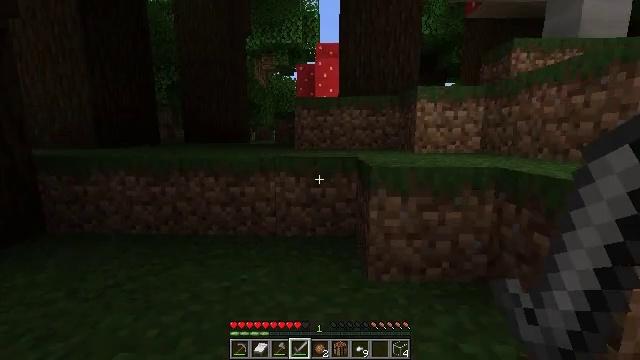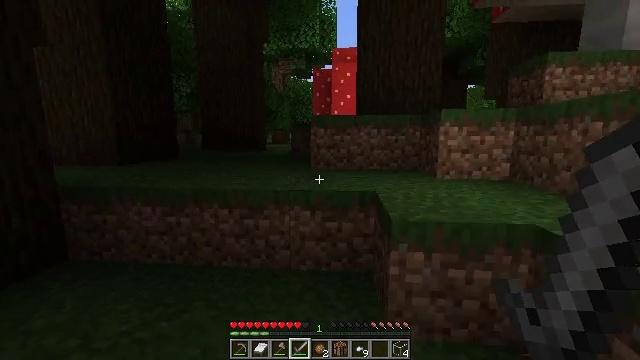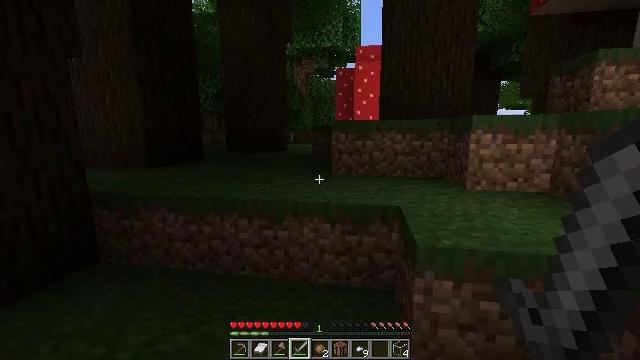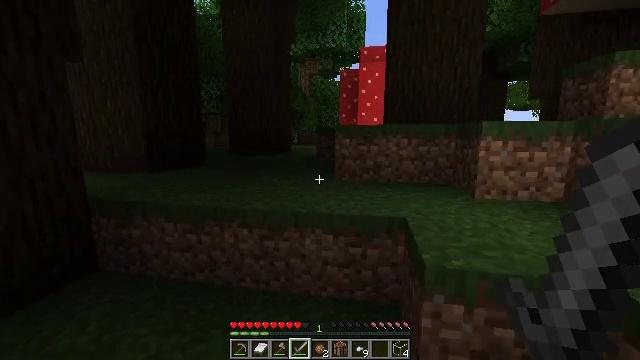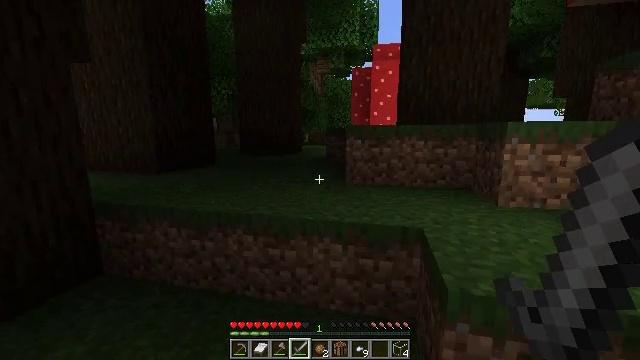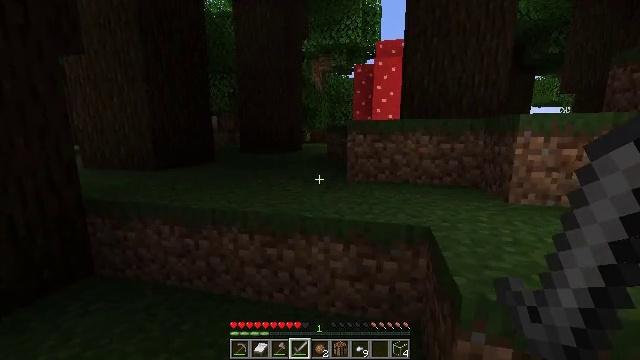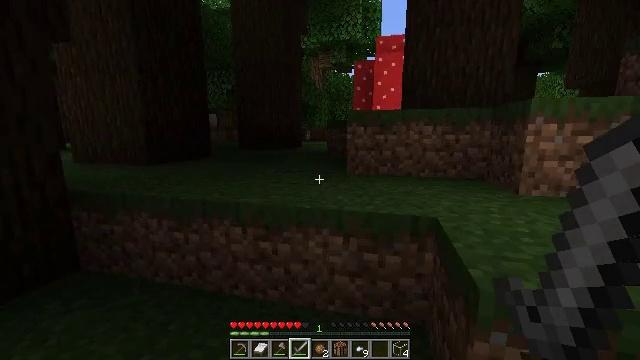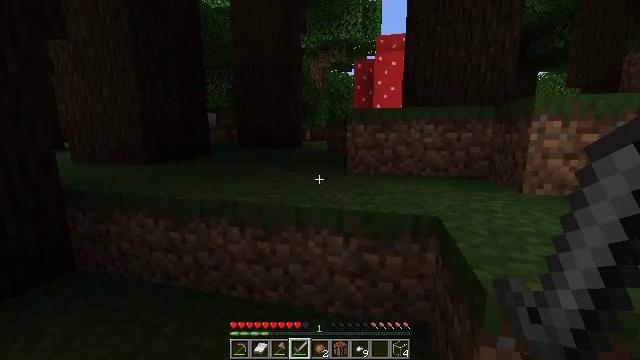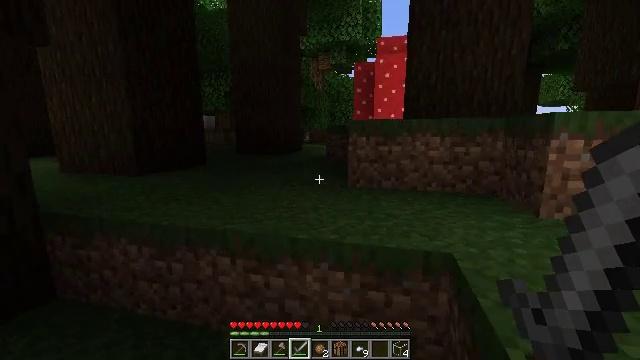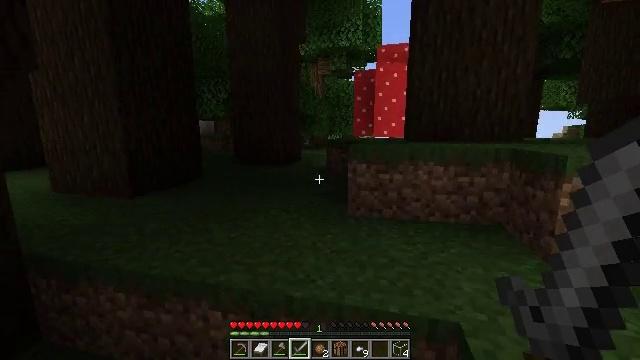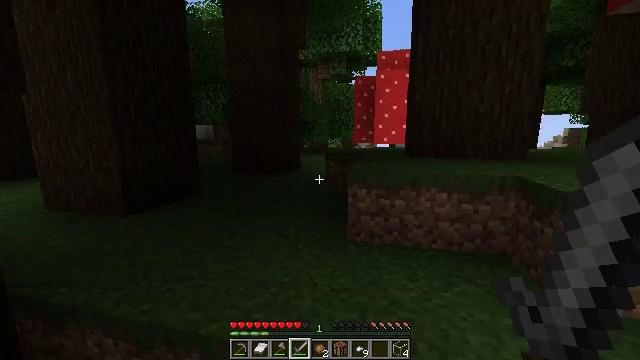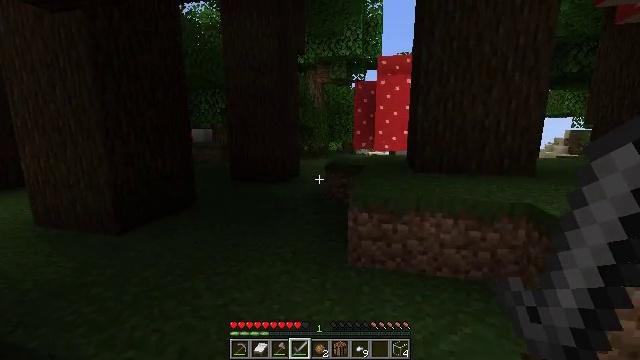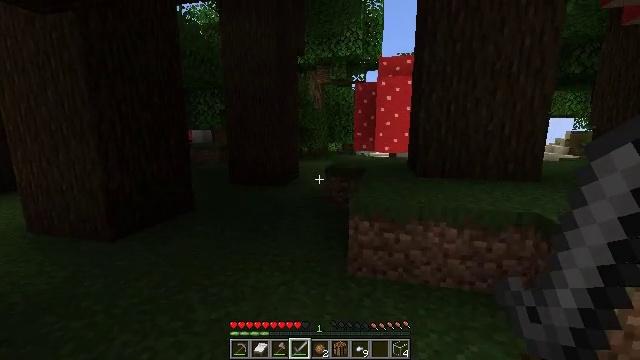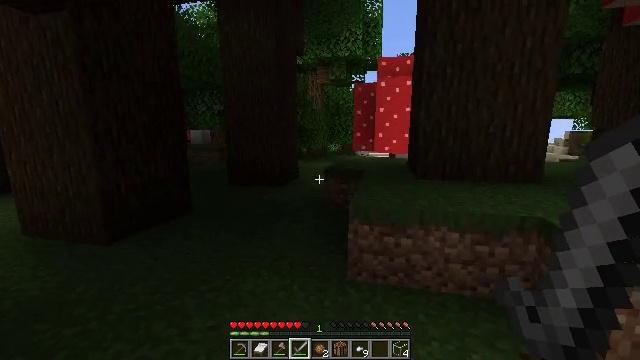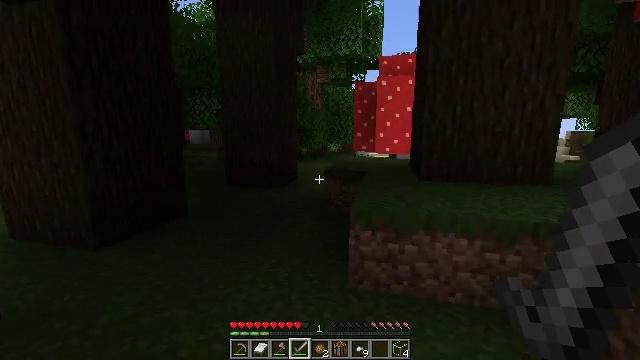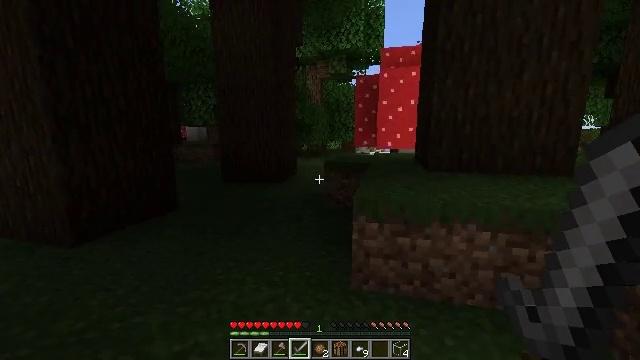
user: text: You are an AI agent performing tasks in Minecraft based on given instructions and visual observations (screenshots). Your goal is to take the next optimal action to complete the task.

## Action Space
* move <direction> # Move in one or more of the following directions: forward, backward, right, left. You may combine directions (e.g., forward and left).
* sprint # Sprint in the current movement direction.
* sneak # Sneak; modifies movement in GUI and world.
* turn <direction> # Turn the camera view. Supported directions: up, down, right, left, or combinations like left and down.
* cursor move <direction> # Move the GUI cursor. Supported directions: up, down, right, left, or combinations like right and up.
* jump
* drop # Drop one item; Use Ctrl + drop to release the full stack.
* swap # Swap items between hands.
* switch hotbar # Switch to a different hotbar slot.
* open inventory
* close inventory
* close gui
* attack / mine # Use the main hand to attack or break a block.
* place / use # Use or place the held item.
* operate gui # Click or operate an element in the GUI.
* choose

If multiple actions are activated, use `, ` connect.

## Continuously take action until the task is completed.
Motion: motion action
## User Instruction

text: Collect red mushroom blocks for building.
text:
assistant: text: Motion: move forward, turn left, jump
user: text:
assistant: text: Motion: move forward, turn left, jump
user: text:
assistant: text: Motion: move forward, jump
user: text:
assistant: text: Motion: move forward, turn left
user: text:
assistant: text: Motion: move forward
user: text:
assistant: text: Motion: move forward
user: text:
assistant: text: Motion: move forward, jump
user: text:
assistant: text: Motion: move forward, jump
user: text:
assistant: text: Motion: move forward, jump
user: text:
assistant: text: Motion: move forward, jump
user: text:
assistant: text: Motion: move forward
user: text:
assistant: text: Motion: move forward, jump
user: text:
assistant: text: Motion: move forward, jump
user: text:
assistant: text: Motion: move forward, jump
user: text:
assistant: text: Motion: move forward, jump
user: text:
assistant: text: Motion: move forward, jump
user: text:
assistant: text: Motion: move forward
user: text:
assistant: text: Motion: move forward
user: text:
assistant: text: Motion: move forward
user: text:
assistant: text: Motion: move forward, jump
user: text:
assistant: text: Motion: move forward, jump
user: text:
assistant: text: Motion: move forward, jump
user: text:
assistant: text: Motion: move forward, jump
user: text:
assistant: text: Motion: move forward, jump
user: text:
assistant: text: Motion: move forward
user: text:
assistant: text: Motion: move forward
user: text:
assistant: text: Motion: move forward
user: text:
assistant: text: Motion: move forward
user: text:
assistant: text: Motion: move forward, turn right
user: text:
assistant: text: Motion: move forward, turn right